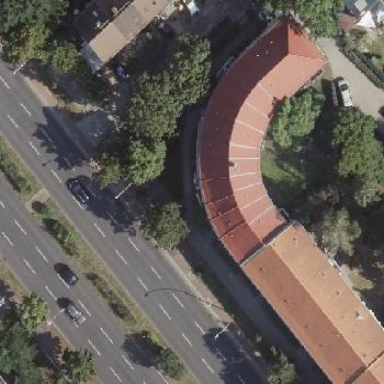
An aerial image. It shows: Hipped roof on apartment building.